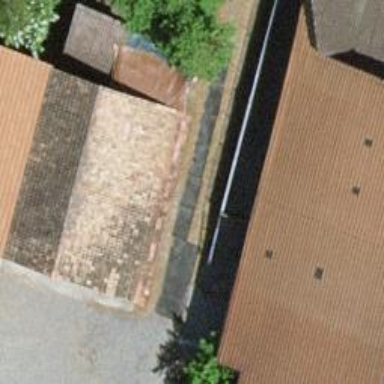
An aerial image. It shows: Rural barn.